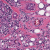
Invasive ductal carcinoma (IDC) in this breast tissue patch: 0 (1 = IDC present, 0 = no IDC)